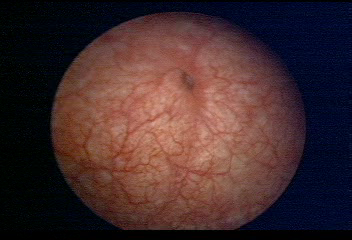
Modality: WLC
Class: Normal mucosa
Bladder cancer association: No